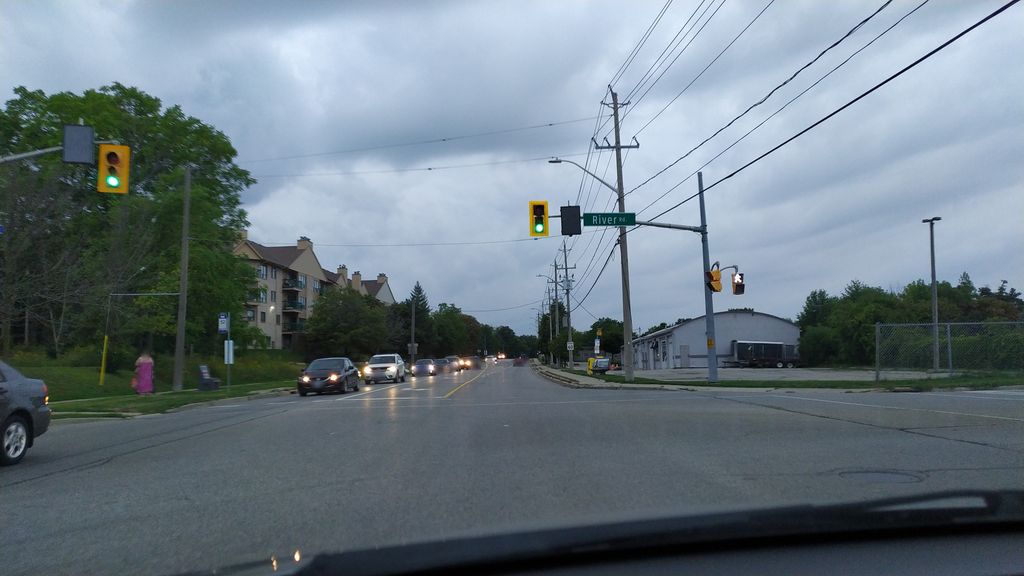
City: kitchener-waterloo